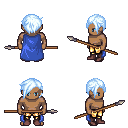
a pixel art fantasy rpg character, male body template, human, dark skin, blue cape, gold greaves, white cyan pixie cut hairstyle, maroon shoes, spear, four views (front, back, left, right), 2x2 character sprite sheet, small pixel art, hard edges, no anti-aliasing